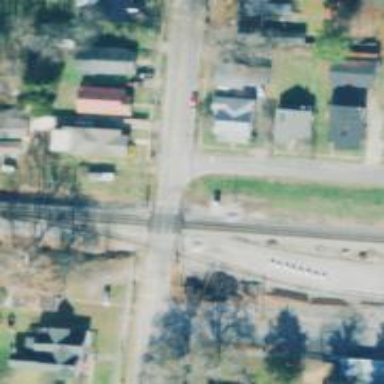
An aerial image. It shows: Level crossing with lights at railway intersection.